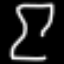
Label: hourglass